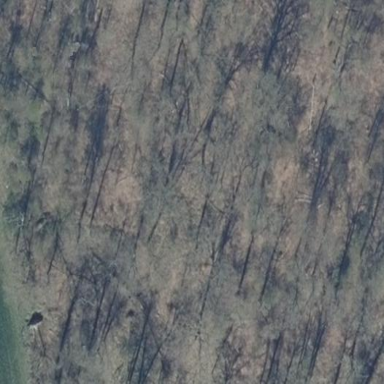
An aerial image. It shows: Forest area.